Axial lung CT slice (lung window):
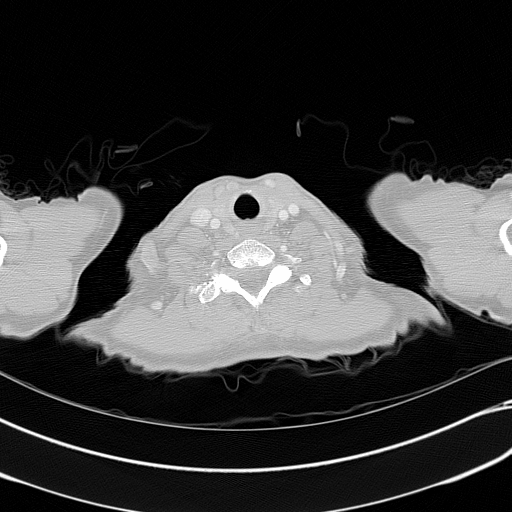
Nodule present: no